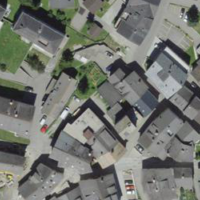
EUNIS habitat code: 54
Species observed at this site:
Prunella collaris